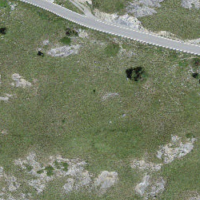
EUNIS habitat code: 48
Species observed at this site:
Oecanthus pellucens
Lullula arborea
Lasiommata megera
Garrulus glandarius
Melitaea didyma
Hipparchia statilinus